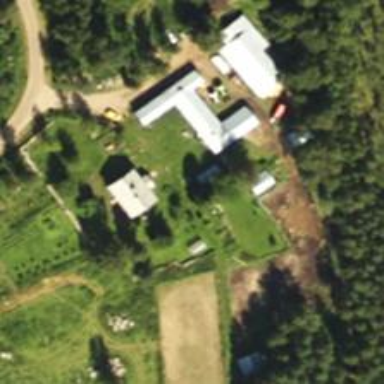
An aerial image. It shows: Farmyard area.